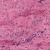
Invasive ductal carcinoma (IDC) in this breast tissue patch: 0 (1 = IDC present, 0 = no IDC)